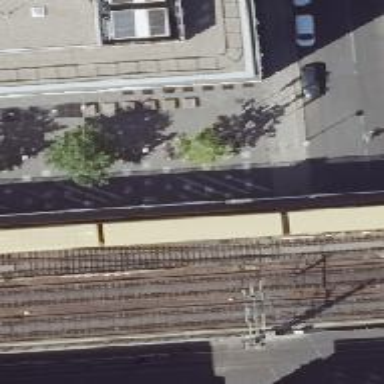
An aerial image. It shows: Bridge for electrified light rail. It has ballastless railway track.